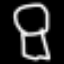
Label: mushroom